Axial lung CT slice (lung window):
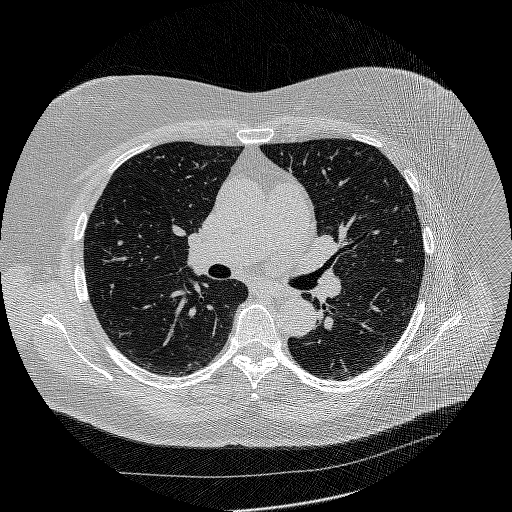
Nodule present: no